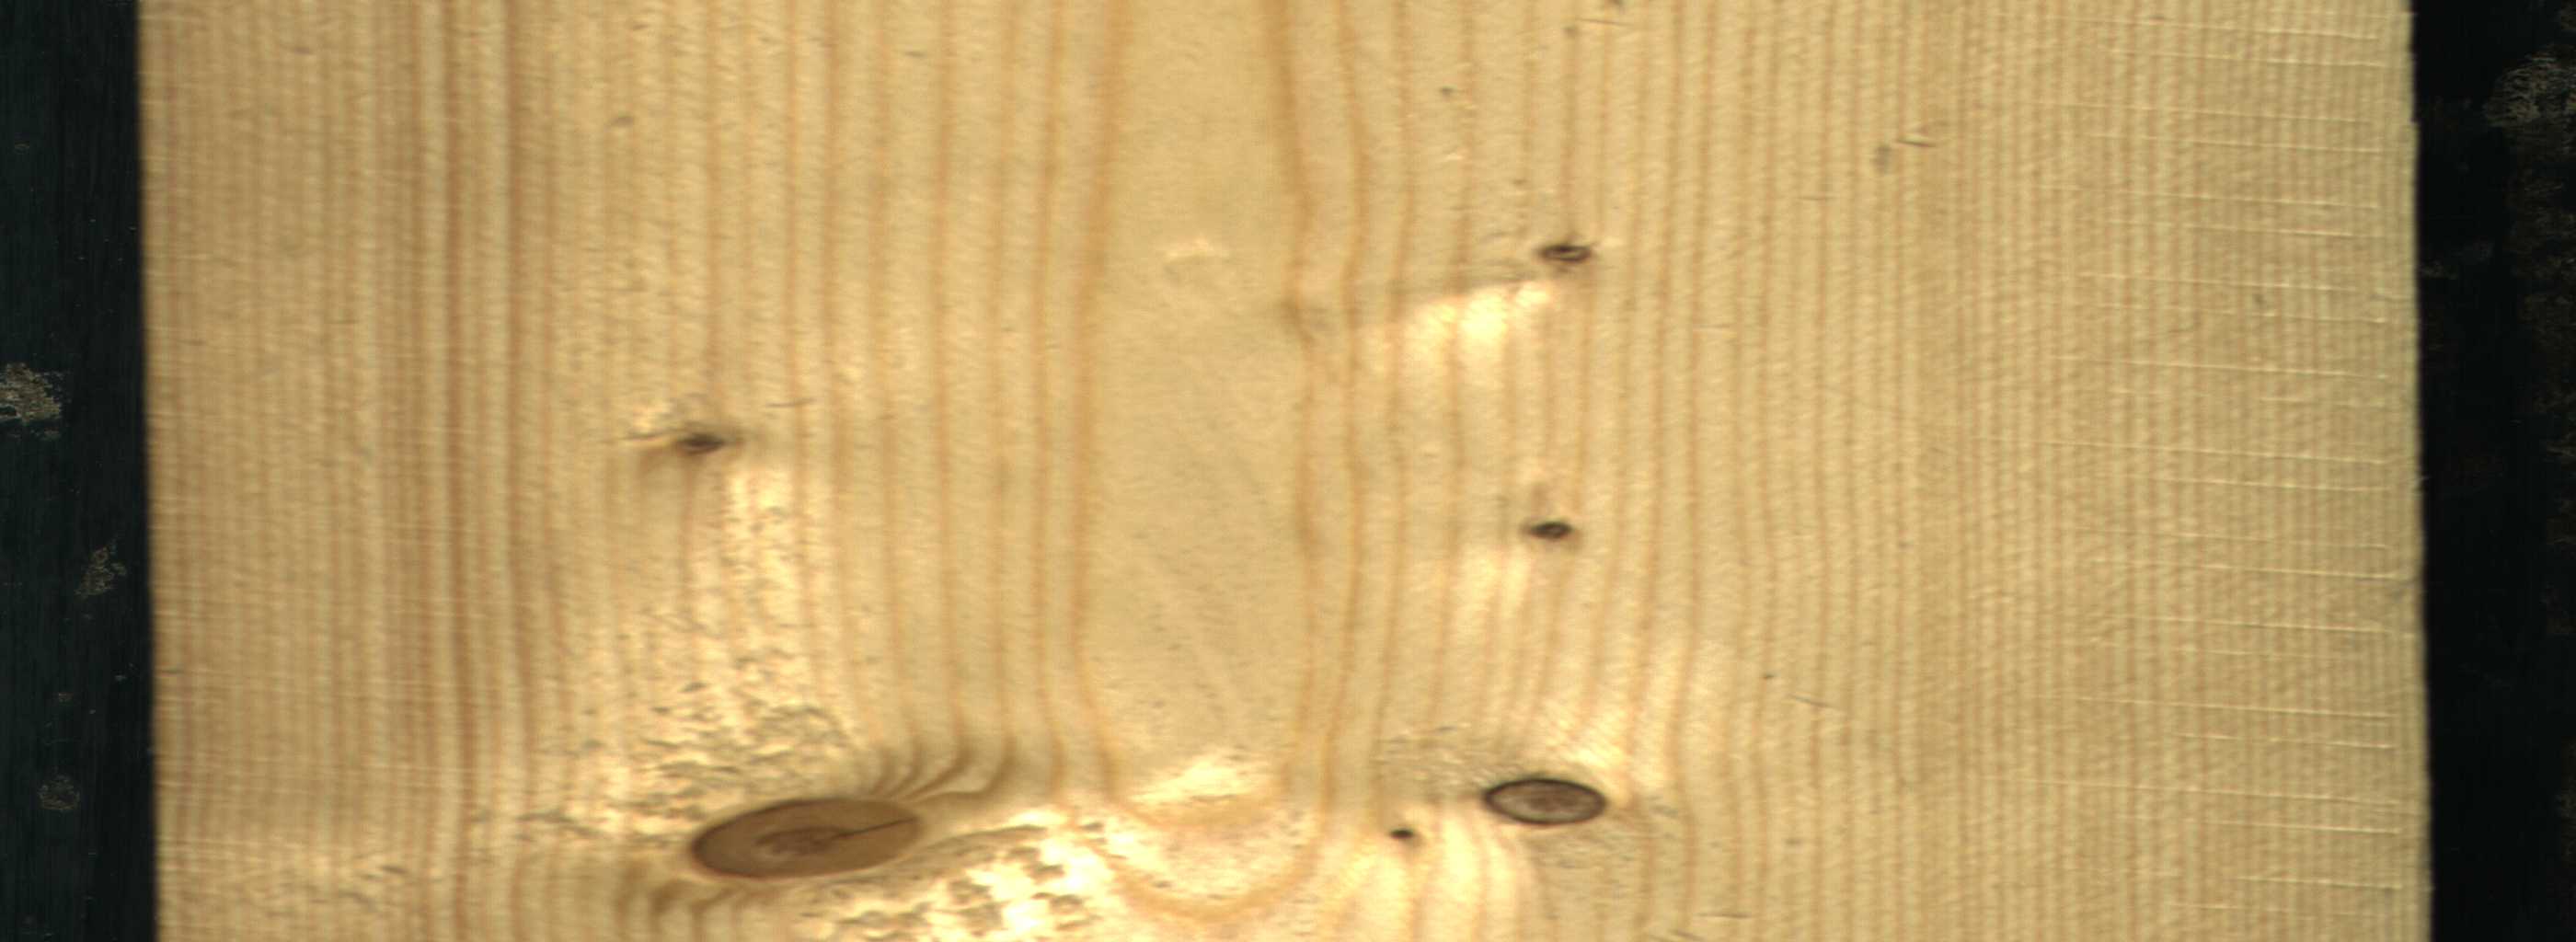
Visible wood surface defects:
Live_Knot
Live_Knot
Live_Knot
Live_Knot
Live_Knot
Live_Knot